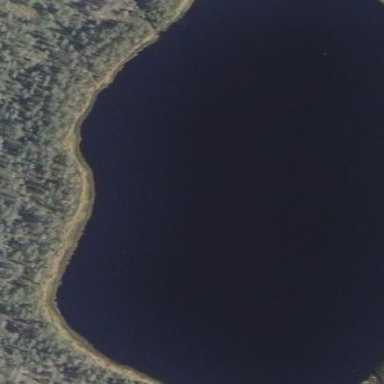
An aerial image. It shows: Serene lake.